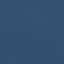
Land use / land cover: SeaLake